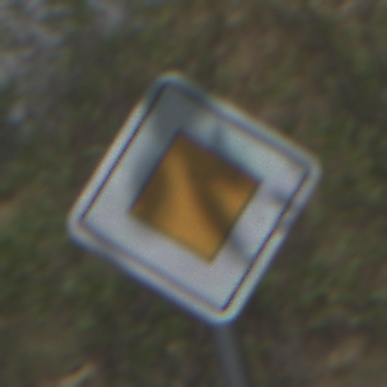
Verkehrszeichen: Vorfahrtsstrasse
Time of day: Midday
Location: Outdoor (Nature)
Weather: PartlyCloudy
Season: Autumn
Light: Natural